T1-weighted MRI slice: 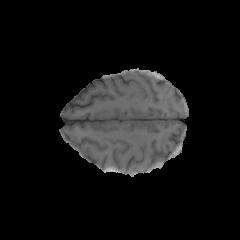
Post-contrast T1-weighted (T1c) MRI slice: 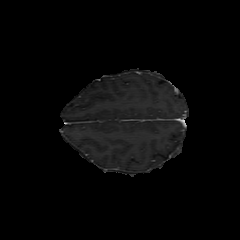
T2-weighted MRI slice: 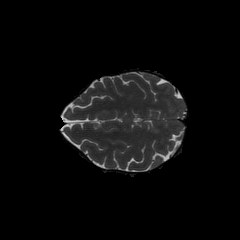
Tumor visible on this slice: no